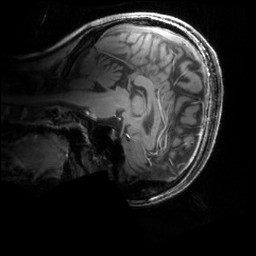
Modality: MP2RAGE
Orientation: sagittal
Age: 22
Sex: female
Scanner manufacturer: siemens
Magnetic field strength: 6.98 T
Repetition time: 6 s
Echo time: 0.00283 s